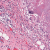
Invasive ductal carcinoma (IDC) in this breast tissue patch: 0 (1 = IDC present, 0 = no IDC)